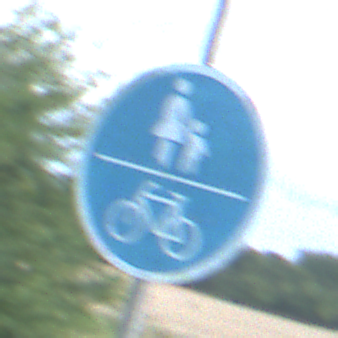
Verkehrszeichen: GemeinsamerGehUndRadweg
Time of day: MorningAfternoon
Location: Outdoor (Nature)
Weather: PartlyCloudy
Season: NotSpecified
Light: Natural